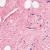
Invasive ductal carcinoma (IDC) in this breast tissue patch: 0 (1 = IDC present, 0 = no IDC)